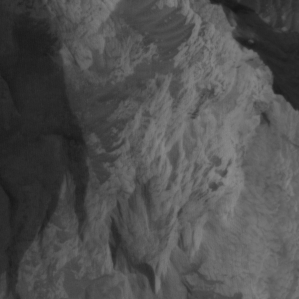
Label: non_frost